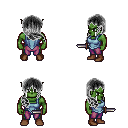
a pixel art fantasy rpg character, male body template, orc, green skin, blue vest, magenta pants, gray right-swept hairstyle, brown shoes, dagger, four views (front, back, left, right), 2x2 character sprite sheet, small pixel art, hard edges, no anti-aliasing